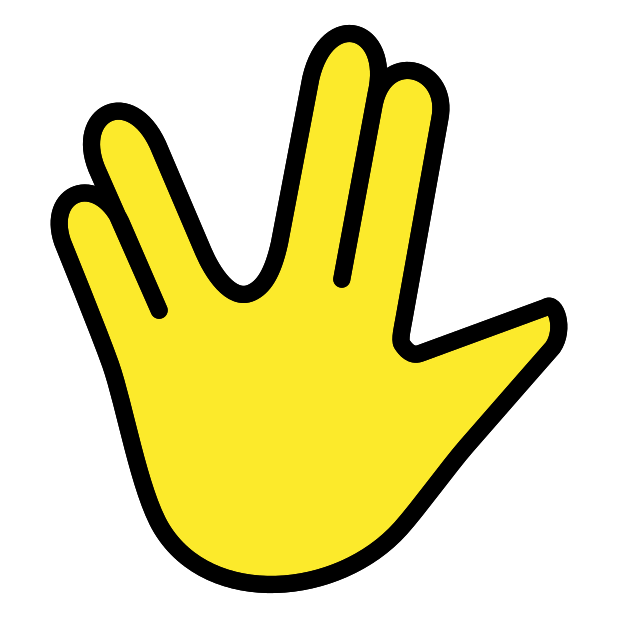
Emoji: 🖖
Name: raised hand with part between middle and ring fingers
Unicode: 0x1f596